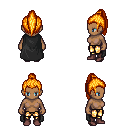
a pixel art fantasy rpg character, female body template, human, dark skin, black cape, gold greaves, light blonde long topknot hairstyle, maroon shoes, four views (front, back, left, right), 2x2 character sprite sheet, small pixel art, hard edges, no anti-aliasing